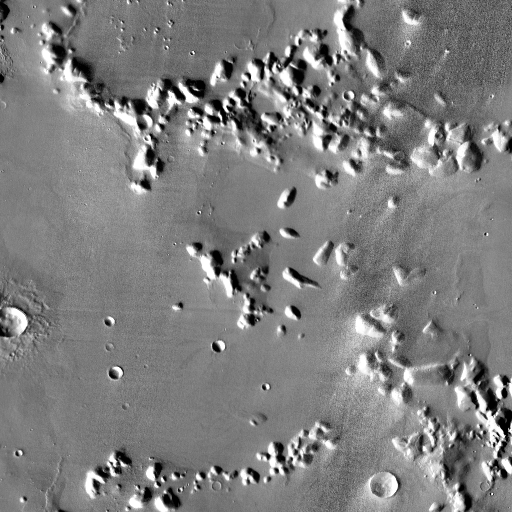
Crater classes present: Background, Other, Layered, Buried